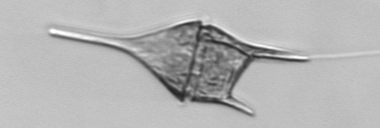
Label: Tripos_lineatus